Field crop: tomato
Growth stage: 1
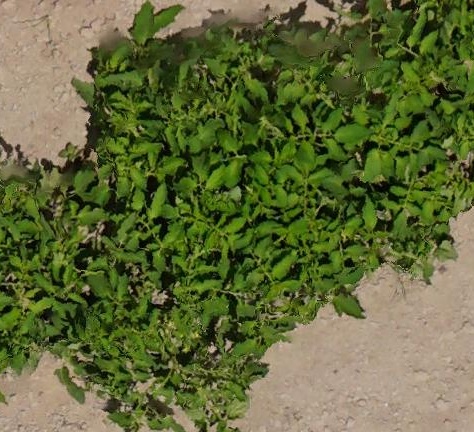
Species: tomato